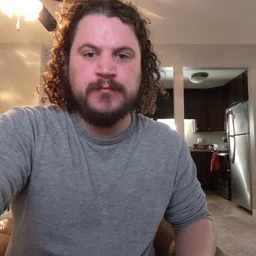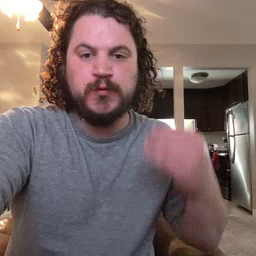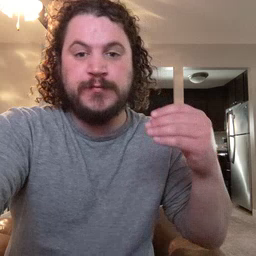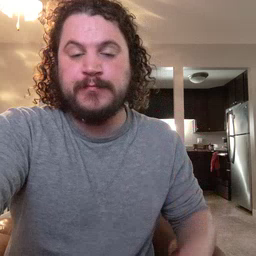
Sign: store